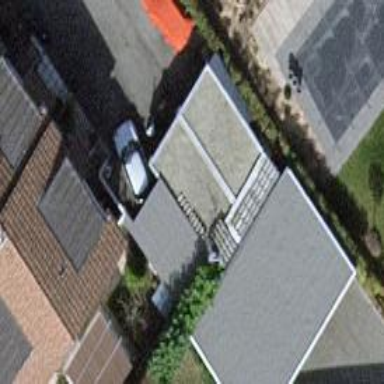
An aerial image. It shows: Garage.